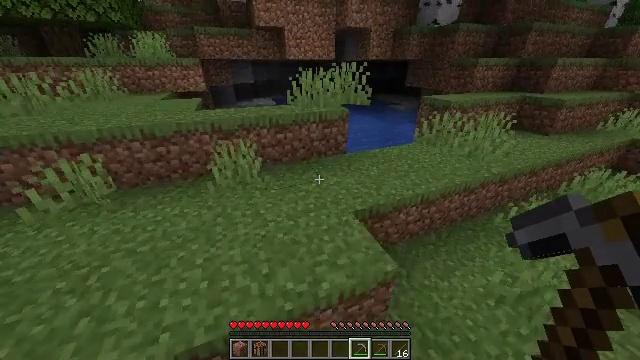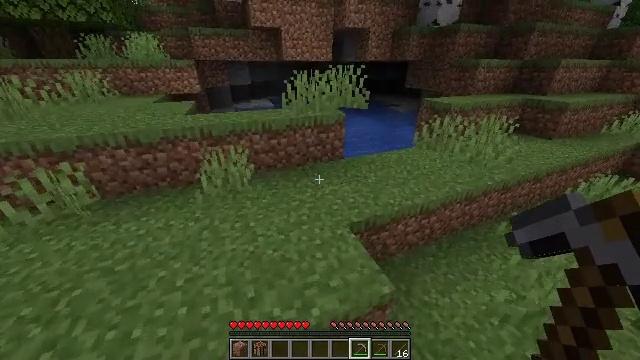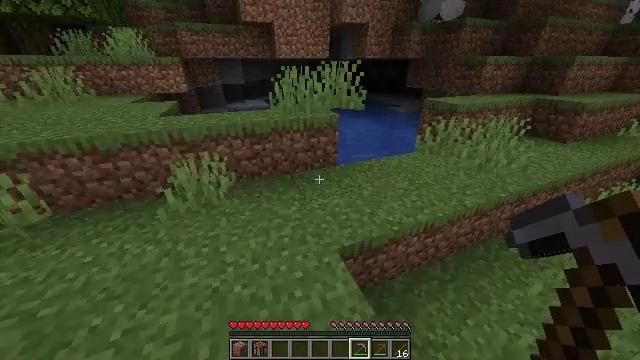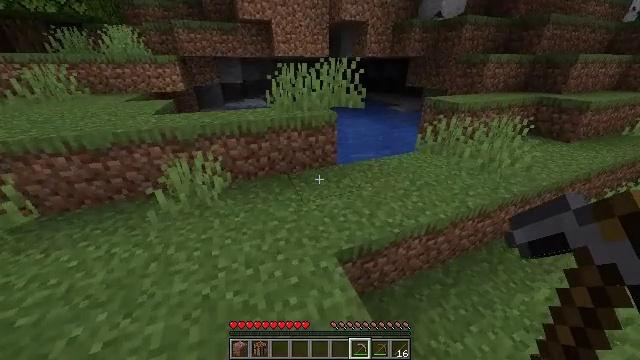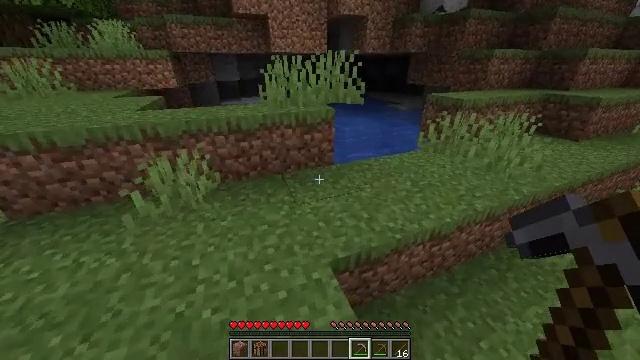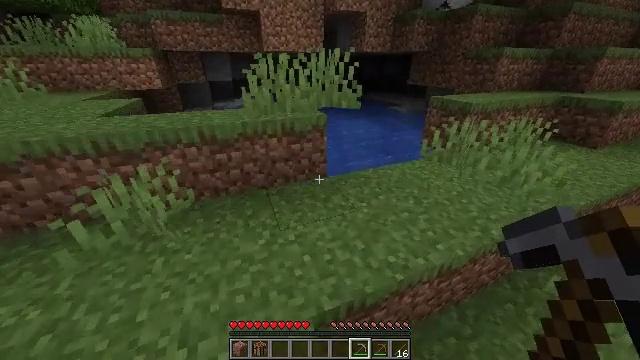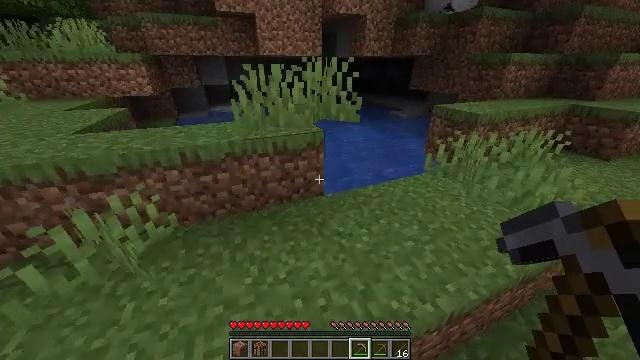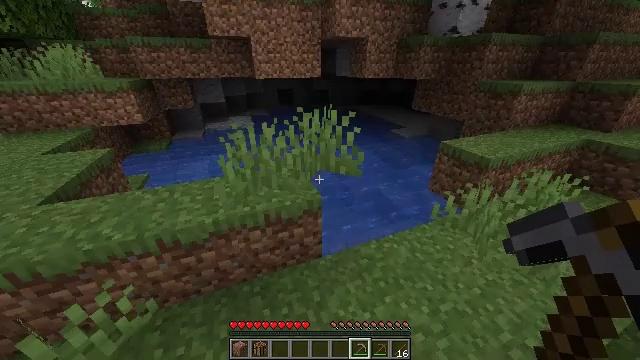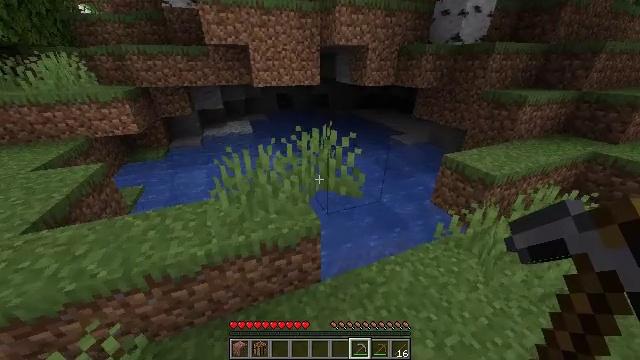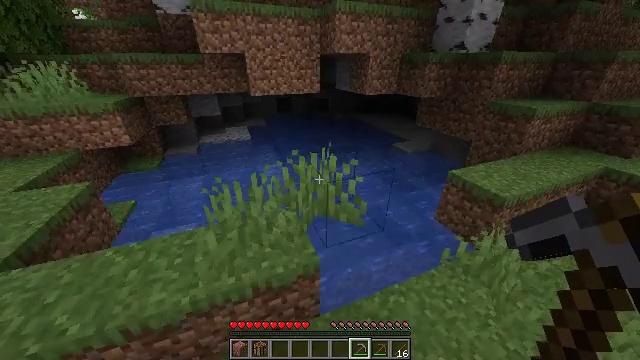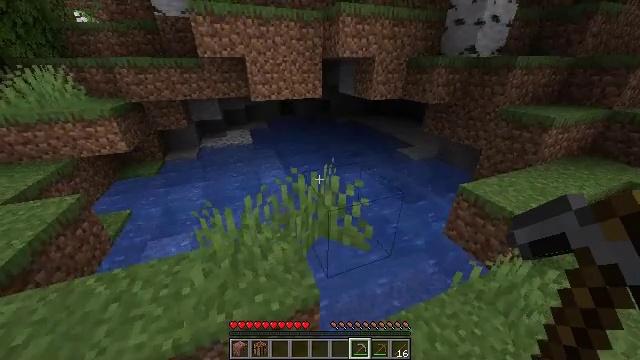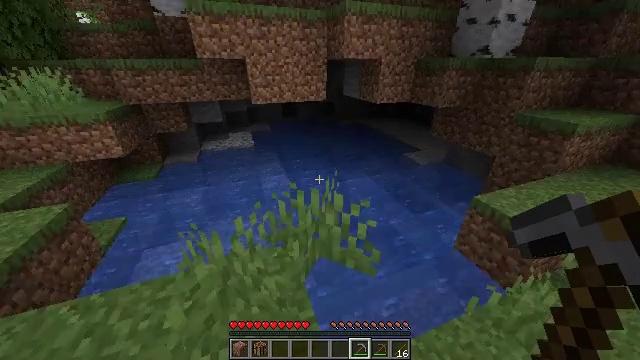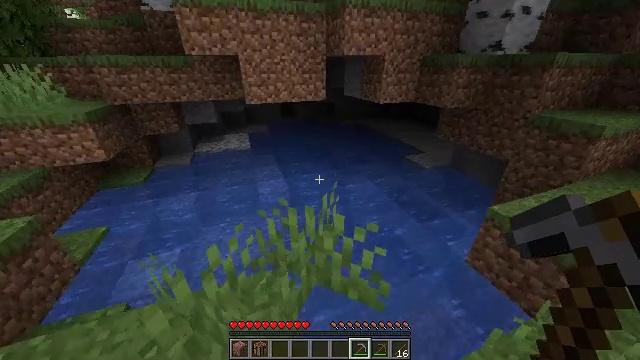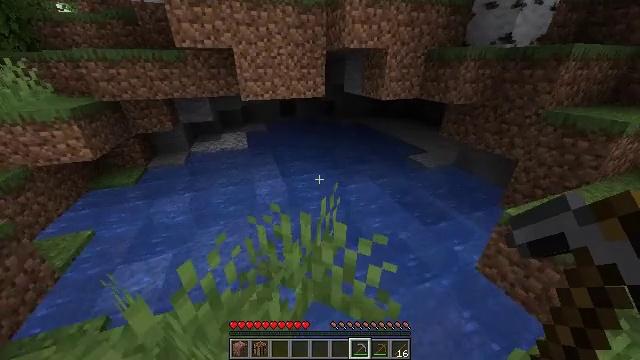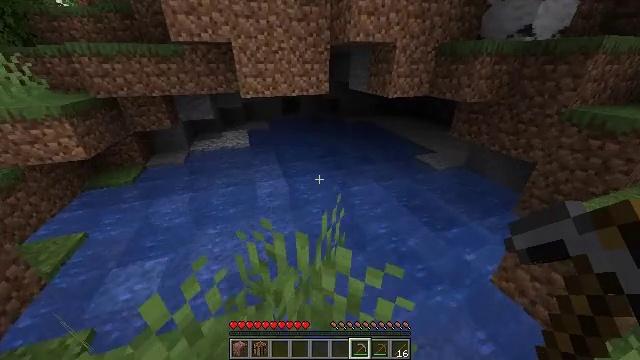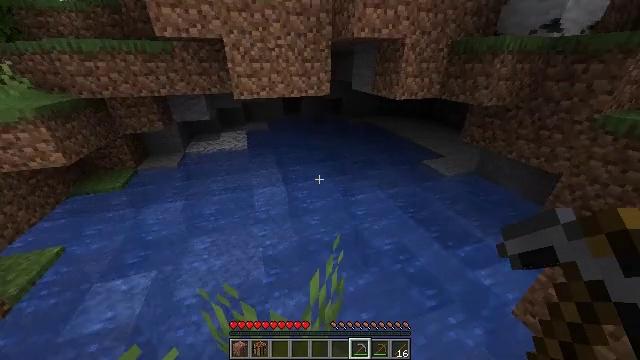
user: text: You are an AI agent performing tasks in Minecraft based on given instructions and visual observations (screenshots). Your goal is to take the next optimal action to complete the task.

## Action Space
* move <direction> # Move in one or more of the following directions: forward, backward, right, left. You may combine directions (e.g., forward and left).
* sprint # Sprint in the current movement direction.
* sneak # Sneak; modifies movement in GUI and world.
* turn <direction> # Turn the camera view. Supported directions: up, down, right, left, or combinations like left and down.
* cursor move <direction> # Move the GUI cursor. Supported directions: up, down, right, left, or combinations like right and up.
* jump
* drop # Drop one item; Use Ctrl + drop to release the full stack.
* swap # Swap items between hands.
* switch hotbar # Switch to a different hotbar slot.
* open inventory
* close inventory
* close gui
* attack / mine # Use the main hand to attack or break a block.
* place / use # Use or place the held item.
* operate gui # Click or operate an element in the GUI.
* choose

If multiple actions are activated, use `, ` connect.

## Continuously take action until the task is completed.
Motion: motion action
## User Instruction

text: Use your axe to get birch logs.
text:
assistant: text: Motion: move forward, sprint, jump
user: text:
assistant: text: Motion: move forward, sprint, jump
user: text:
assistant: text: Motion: move forward, sprint, jump
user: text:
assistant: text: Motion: move forward, sprint, jump
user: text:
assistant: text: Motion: move forward, sprint, jump
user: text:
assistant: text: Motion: move forward, sprint, jump
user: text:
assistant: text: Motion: move forward, sprint, jump
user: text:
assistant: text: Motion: move forward, sprint, jump
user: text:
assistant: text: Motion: move forward, sprint, jump
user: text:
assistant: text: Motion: move forward, sprint, jump
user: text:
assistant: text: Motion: move forward, sprint, turn left, jump
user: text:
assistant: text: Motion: move forward, sprint, jump
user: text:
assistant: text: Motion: move forward, sprint, jump
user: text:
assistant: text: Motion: move forward, turn left
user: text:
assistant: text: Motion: no_op
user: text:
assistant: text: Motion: no_op
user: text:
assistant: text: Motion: no_op
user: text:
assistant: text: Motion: no_op
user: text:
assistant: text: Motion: turn up
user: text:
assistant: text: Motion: turn up
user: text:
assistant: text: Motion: move forward, turn up
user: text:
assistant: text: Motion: move forward
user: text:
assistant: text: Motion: move forward
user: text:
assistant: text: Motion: move forward
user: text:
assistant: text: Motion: move forward, turn up
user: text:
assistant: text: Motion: move forward
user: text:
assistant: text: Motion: move forward
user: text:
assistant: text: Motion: move forward
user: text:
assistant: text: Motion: no_op
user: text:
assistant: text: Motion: no_op